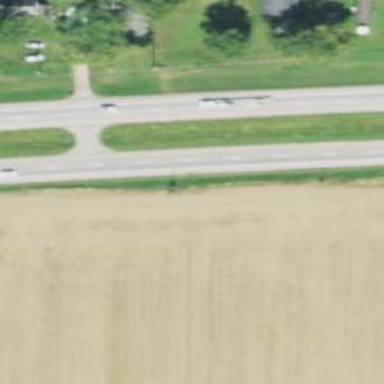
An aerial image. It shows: Trunk highway with expressway features.